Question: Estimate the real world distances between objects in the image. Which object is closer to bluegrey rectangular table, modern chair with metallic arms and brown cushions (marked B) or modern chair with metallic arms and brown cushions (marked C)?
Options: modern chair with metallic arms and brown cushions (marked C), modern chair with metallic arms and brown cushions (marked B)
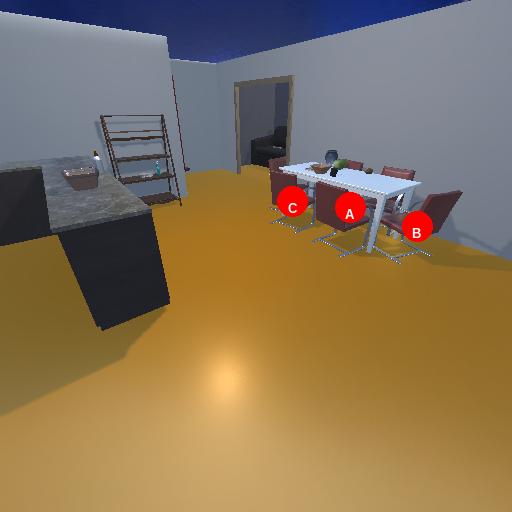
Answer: modern chair with metallic arms and brown cushions (marked C)